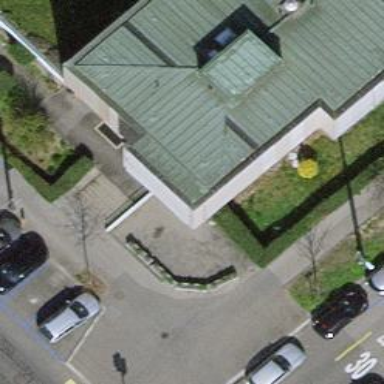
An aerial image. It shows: Kiosk.